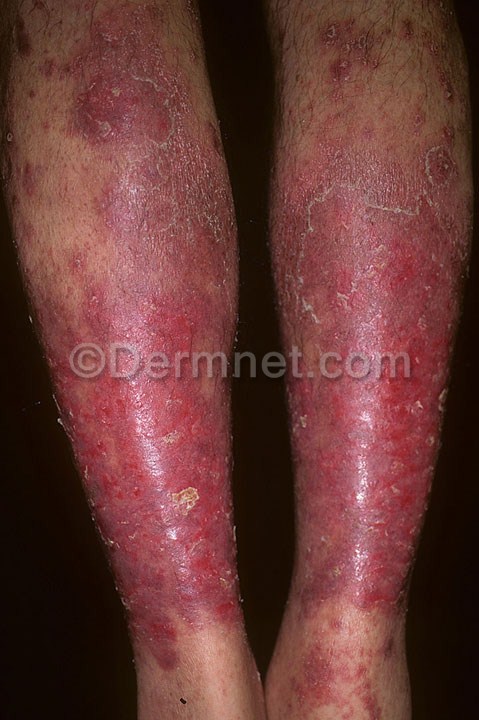
Disease: Psoriasis pictures Lichen Planus and related diseases